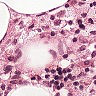
Metastatic tissue present: no